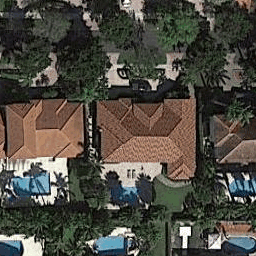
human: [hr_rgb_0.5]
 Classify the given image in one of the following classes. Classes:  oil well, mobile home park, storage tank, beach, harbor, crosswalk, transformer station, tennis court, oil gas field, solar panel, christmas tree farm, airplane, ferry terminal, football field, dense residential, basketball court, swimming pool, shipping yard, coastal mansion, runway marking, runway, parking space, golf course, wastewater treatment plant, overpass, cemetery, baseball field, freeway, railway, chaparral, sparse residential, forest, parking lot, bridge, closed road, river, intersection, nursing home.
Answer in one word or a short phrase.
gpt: coastal mansion